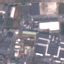
Land use / land cover class: Industrial